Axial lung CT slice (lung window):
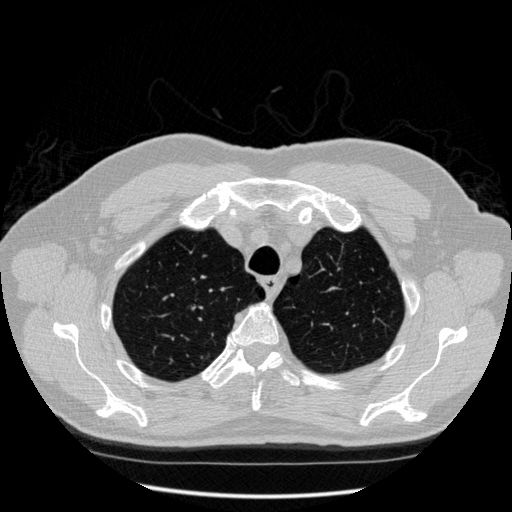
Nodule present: no